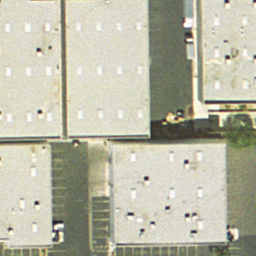
Label: buildings